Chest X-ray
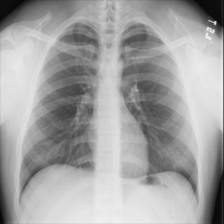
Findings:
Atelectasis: negative
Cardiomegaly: negative
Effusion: negative
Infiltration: negative
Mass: negative
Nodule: negative
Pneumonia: negative
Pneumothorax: negative
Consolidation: negative
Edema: negative
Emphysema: negative
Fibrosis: negative
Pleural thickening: negative
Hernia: negative